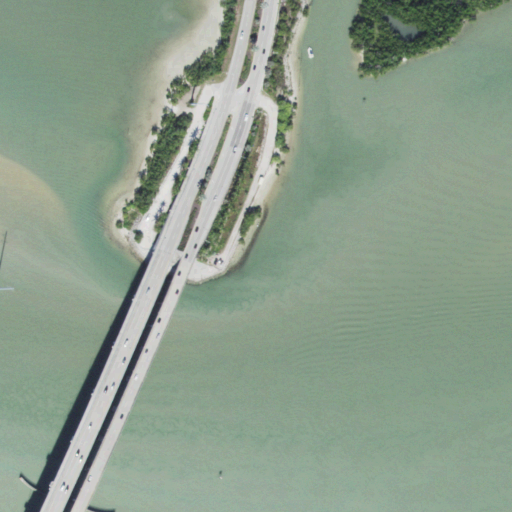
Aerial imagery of cape in Florida named Bear Point containing open water, medium intensity development, woody wetlands, high intensity development, low intensity development, herbaceous wetlands, open development, and barren land